Aerial crown-view tile of a tropical tree (Barro Colorado Island, Panama), acquired 20250616:
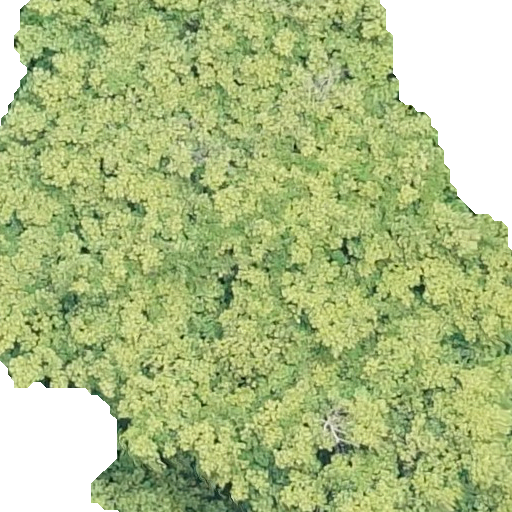
Species: Tachigali panamensis
GBIF accepted scientific name: Tachigali panamensis
Crown area: 420.607 m²